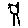
Label: cat